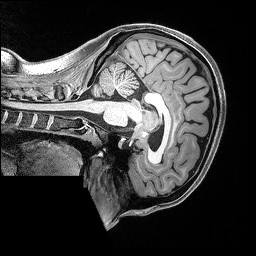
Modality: T1w
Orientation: sagittal
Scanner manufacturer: siemens
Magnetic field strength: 3 T
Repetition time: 2.5 s
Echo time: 0.0029 s